Question:
We have this map, we need to use PHP to take all the shades of blue out, as well as the percentages. The problem is, is that some of the percentages are in the same color as the borders, and other times, the percentages go into the border. We need to use this image.
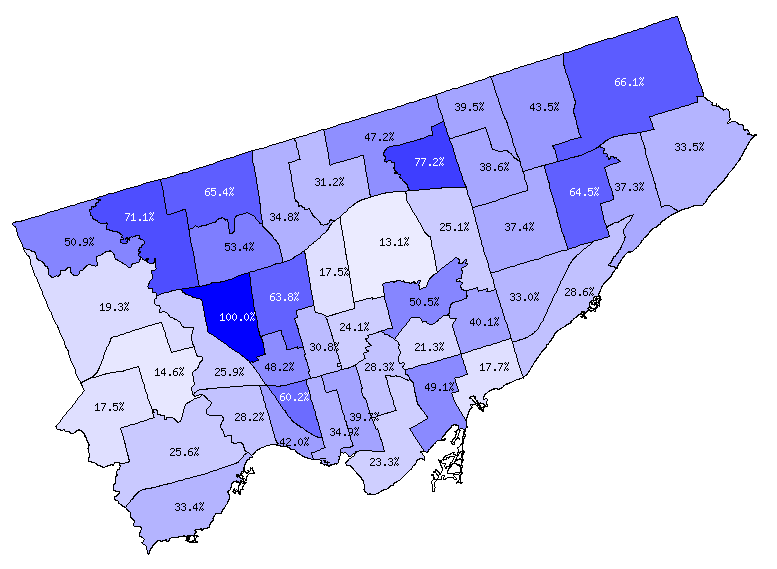
Answer: There are not (AFAIK) really easy ways.
The easiest way doesn't give you good results: separate channels and delete small components.
The result is this:
<URL>
As you can see there are a few numbers and percent signs remaining because they are connected to the delimiting lines and deleting small components doesn't work for them.
If you need a better job, you should correlate the image with a template of each number, and once identified, delete it.
Here you can see the result of the correlation with the number "2":
<URL>
One wrong "2" is identified, (see top left), so a more sophisticated approach may be needed for a general procedure.
Anyway, I think these kind of manipulation is well beyond what you can expect from K-12.
HTH!
As per your request, some detail about the first method.
You first separate the three channels, and get three images:
<URL>
You keep the third (the blue channel)
Then you need to delete the smaller components. There are a lot of methods to do that, probably the easiest is derived from the connectivity detection for example in the <URL>, but you just measure the components without filling them.
The basic (not optimized) idea is to travel every pixel in the image and count how many pixels are "connected" with it. If there are less than a specified number (threshold), you just delete the whole set. Most image manipulation libraries have all these functions already implemented.